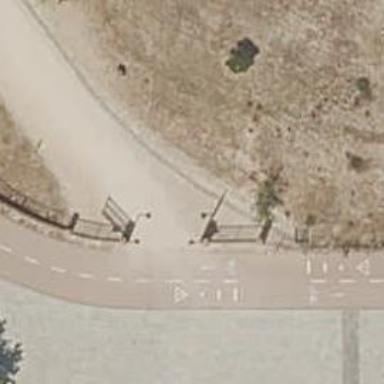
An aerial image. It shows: Gate.